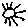
Label: sun